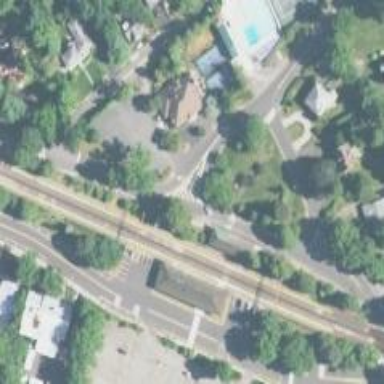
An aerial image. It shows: Circular junction on residential road.